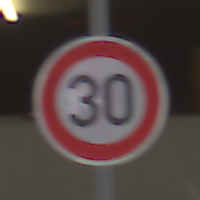
Verkehrszeichen: Geschwindigkeit30
Umgebung: Roofed, Urban
Tageszeit: Midday
Wetter: Overcast
Licht: Artificial
Jahreszeit: NotSpecified
Kontrast: MediumContrast